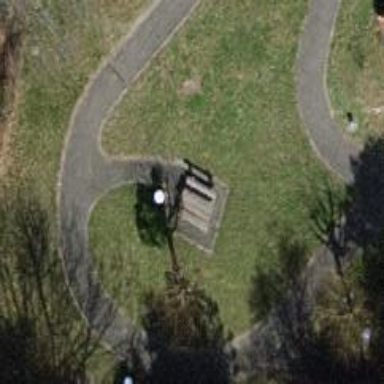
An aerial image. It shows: Picnic table located in leisure land area.